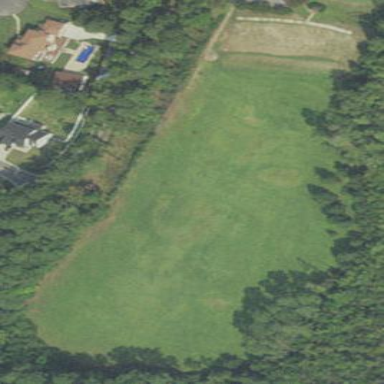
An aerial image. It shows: Grassy area designated for driving range golf.